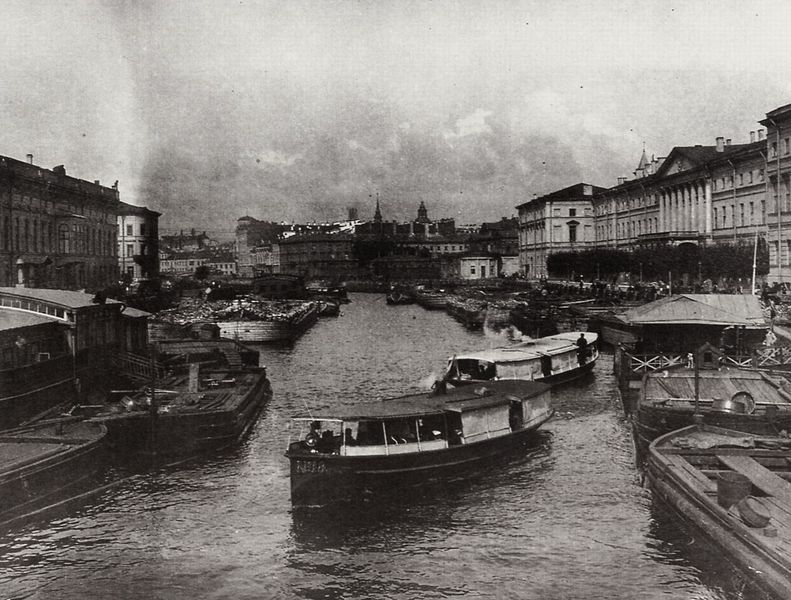
Titel: Blick auf den Fontanka-Fluss zwischen der Anickov- und der Semenovskij-Brücke. St. Petersburg
Künstler: Russischer Photograph
Schlagwörter: himmel, schatten, wasser, weiß, wolken, bäume, fluss, menschen, stadt, fenster, frankreich, grau, licht, schwarz, gebäude, haus, spitze, häuser, kanal, boot, boote, turm, deutschland, schiffe, wellen, fassaden, italien, fischer, dorf, dächer, tag, hafen, seine, kai, foto, fotografie, grosstadt, photographie, schwarz weiss, österreich, rom, photo, fähre, wien, amsterdam, kriche, frachter, touristen, passagiere, rotterdam, alee, fasaden, hausboote, flussstraße, kabinen, passagierschiff, wasserstrasse